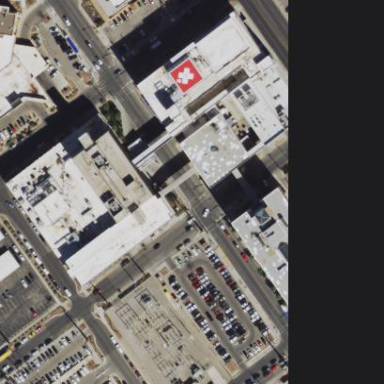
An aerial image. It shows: Healthcare facility identified as hospital.